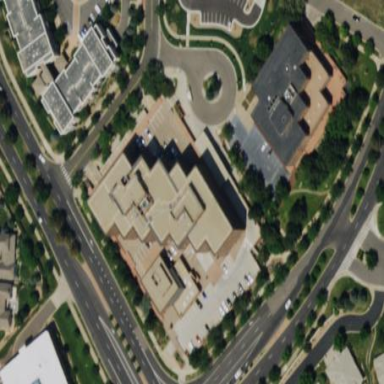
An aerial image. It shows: Office building.